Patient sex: M
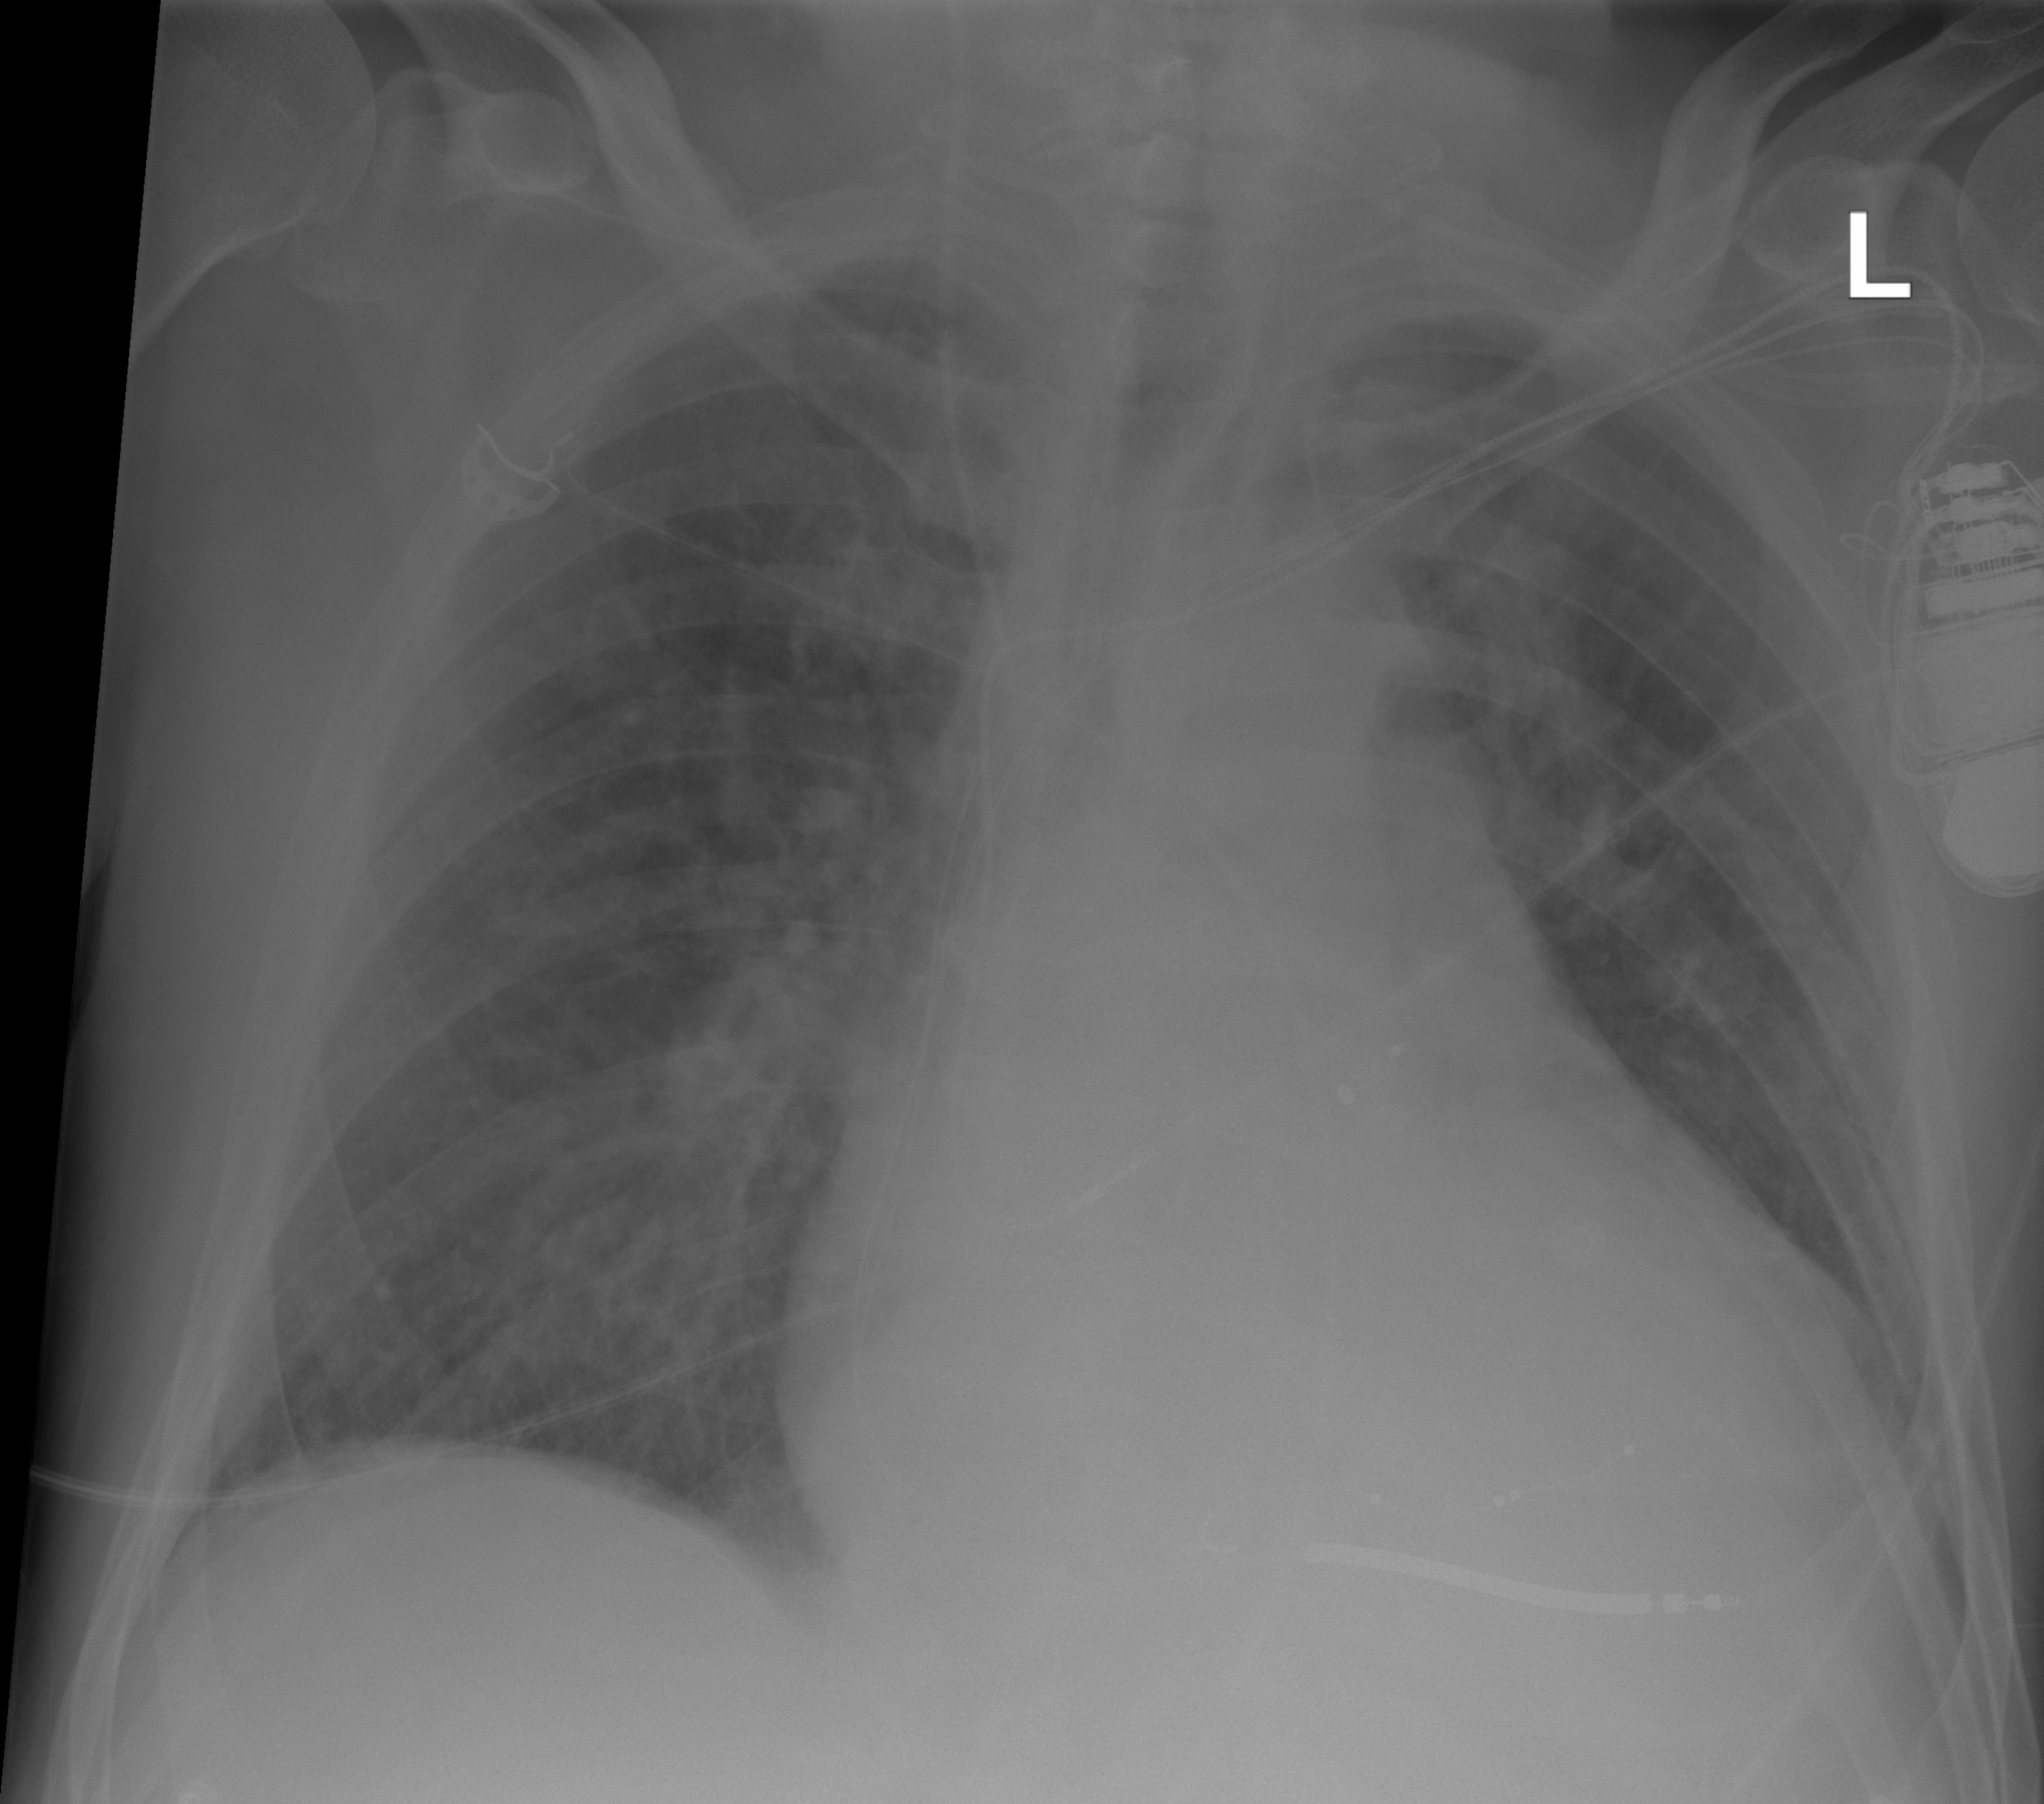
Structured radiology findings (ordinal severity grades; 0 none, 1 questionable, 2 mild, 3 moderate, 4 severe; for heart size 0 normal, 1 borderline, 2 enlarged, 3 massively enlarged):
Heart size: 2
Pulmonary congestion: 2
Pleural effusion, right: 0
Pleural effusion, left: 0
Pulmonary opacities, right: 2
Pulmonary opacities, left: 0
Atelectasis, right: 2
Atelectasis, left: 1